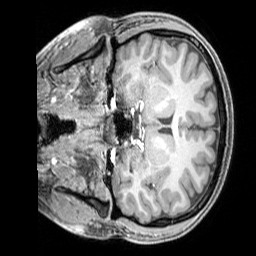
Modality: T1w
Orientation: coronal
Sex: female
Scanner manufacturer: siemens
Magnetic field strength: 3 T
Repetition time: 2.3 s
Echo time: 0.00226 s